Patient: sex M, age 70
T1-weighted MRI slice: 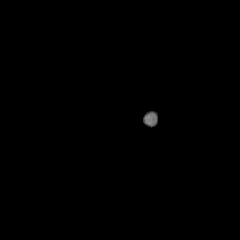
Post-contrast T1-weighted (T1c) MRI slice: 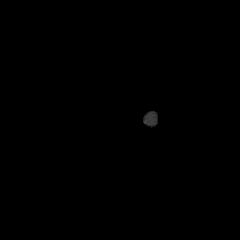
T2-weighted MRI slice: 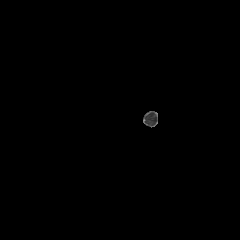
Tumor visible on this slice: no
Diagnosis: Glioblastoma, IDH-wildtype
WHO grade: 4